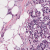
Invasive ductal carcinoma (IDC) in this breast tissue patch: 1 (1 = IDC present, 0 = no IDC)